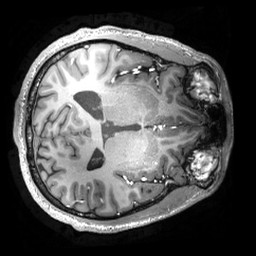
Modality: T1w
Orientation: axial
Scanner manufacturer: philips
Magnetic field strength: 7 T
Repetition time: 0.008 s
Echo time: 0.001974 s